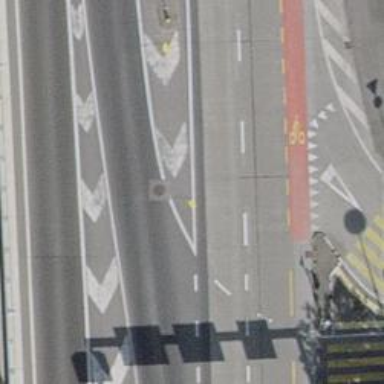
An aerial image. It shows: Asphalt road with primary link designation.